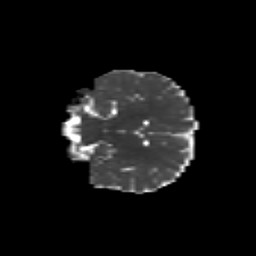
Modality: MD
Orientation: coronal
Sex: female
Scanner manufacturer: siemens
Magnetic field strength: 3 T
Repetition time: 5 s
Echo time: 0.071 s